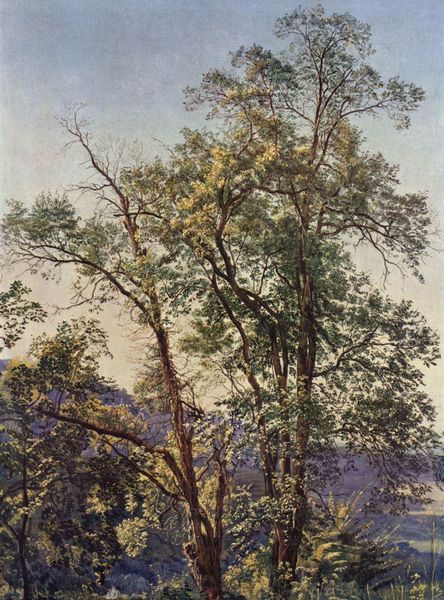
Titel: Olivenbaum
Künstler: Alexander Andrejewitsch Iwanow
Standort: Moskva
Institution: Tretjakow-Galerie
Schlagwörter: baum, berg, blau, blätter, dunkel, gemälde, himmel, laub, schatten, vogel, wasser, weiß, wolken, baumstämme, bäume, gelb, grün, landschaft, ocker, see, ufer, äste, abend, bewegung, braun, grau, hell, hintergrund, licht, schwarz, vordergrund, zeichnung, blüten, gras, rasen, wiese, wolke, beige, bild, öl, ast, baumstamm, birke, dämmerung, ebene, horizont, hügel, kalt, morgen, natur, sonnenaufgang, stamm, weide, zweige, busch, büsche, gebüsch, sonne, boden, land, realismus, blatt, kontrast, krone, rechts, tal, wald, hellblau, aussicht, ruhig, sommer, ruhe, naturalismus, berge, gebirge, hellgrün, lila, sonnenuntergang, kahl, landschaftsmalerei, winter, romantik, stämme, detail, stimmung, baumkrone, hoch, frühling, wirklichkeit, foto, fotografie, photographie, links, zweig, tageslicht, hinten, laubbaum, tanne, photo, untersicht, blauer himmel, geäst, kühl, hochkant, waldstück, gebirgslandschaft, gegenlicht, wipfel, filigran, grü, fotographie, photografie, friedlich, vorne, morgenstimmung, früh, ästchen, bläzzer, rauhreif, baumstudie, pphoto, baumlandschaft, einzelheiten, wirklich